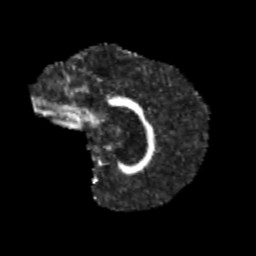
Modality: FA
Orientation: sagittal
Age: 12
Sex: male
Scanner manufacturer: siemens
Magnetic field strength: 3 T
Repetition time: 3.8 s
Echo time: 0.07 s